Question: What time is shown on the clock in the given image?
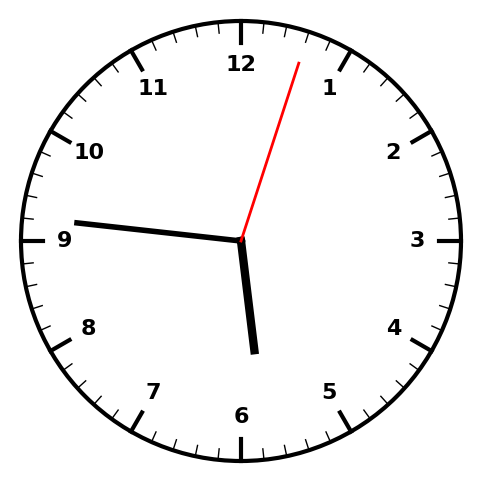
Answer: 05:46:03